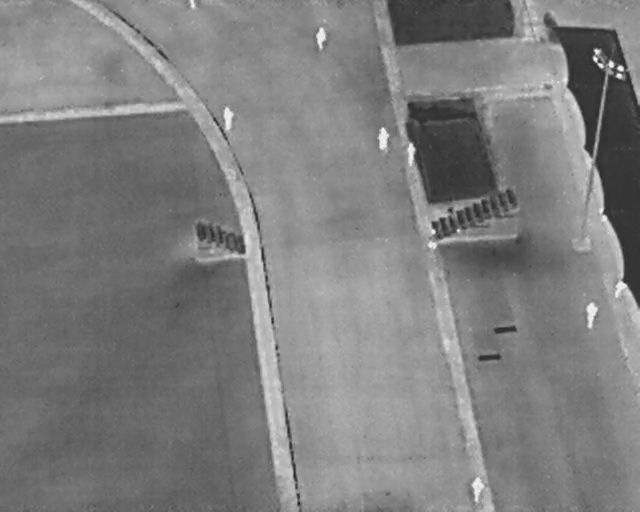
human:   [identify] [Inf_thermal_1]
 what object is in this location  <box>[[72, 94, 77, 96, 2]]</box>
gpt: <ref>1 large person at the bottom right</ref>